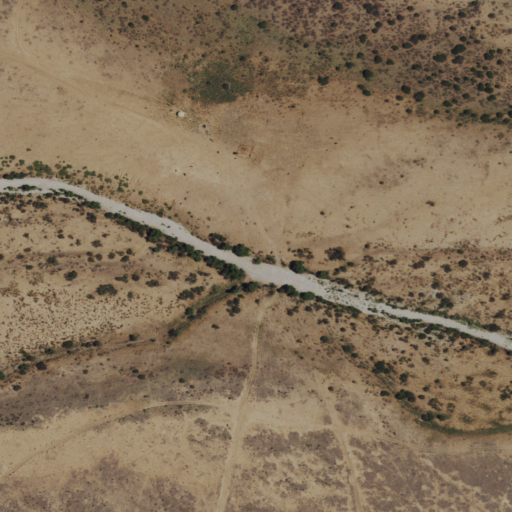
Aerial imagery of valley in New Mexico named Red Tank Draw containing shrub and grassland